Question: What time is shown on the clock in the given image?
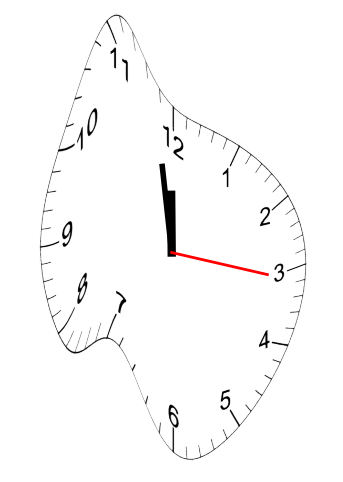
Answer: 11:58:16